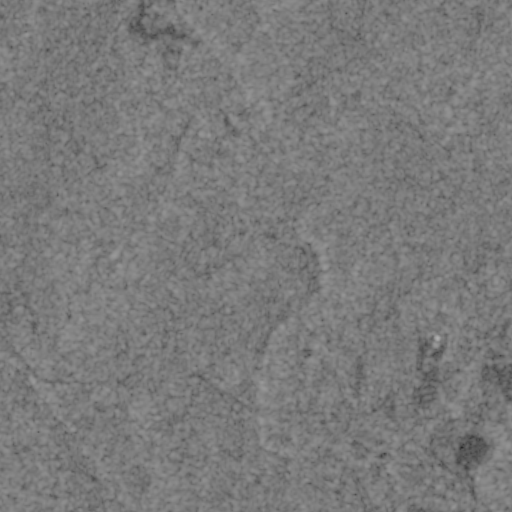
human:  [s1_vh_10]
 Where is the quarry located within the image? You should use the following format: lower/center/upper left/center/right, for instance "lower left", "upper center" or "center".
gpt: The quarry is located in the lower right of the image.
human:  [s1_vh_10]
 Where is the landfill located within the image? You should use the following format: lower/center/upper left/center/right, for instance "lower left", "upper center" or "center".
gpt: There is no landfill in the image.

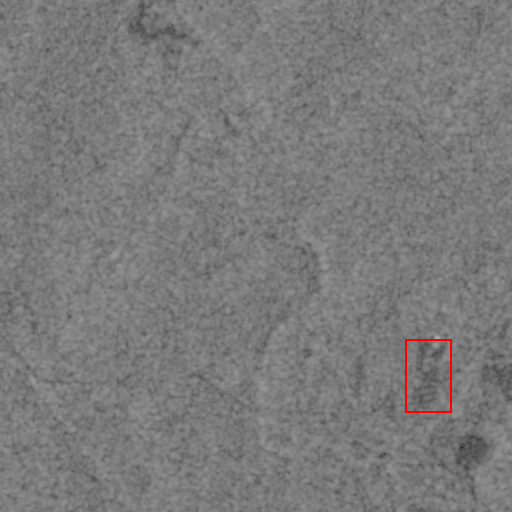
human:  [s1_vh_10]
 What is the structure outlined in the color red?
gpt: The structure outlined in red is a quarry.
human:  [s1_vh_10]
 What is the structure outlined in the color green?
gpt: There is no green outline.